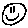
Label: smiley face